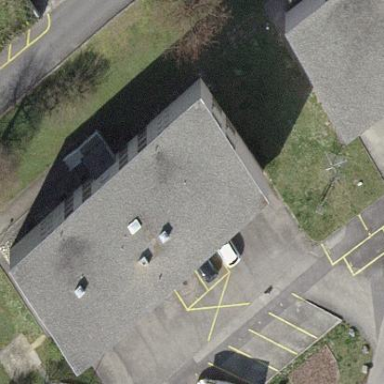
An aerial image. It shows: Apartment building with flat roof.